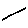
Label: line